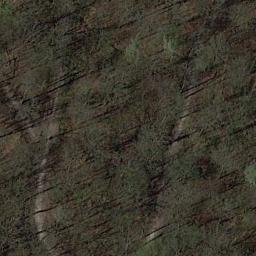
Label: forest